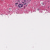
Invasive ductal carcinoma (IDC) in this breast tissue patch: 0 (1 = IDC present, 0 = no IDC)